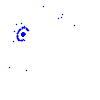
Particle: kaon